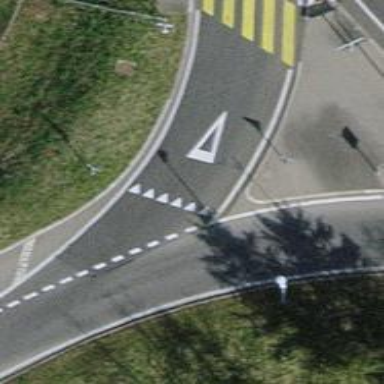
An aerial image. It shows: Road with "give way" sign.